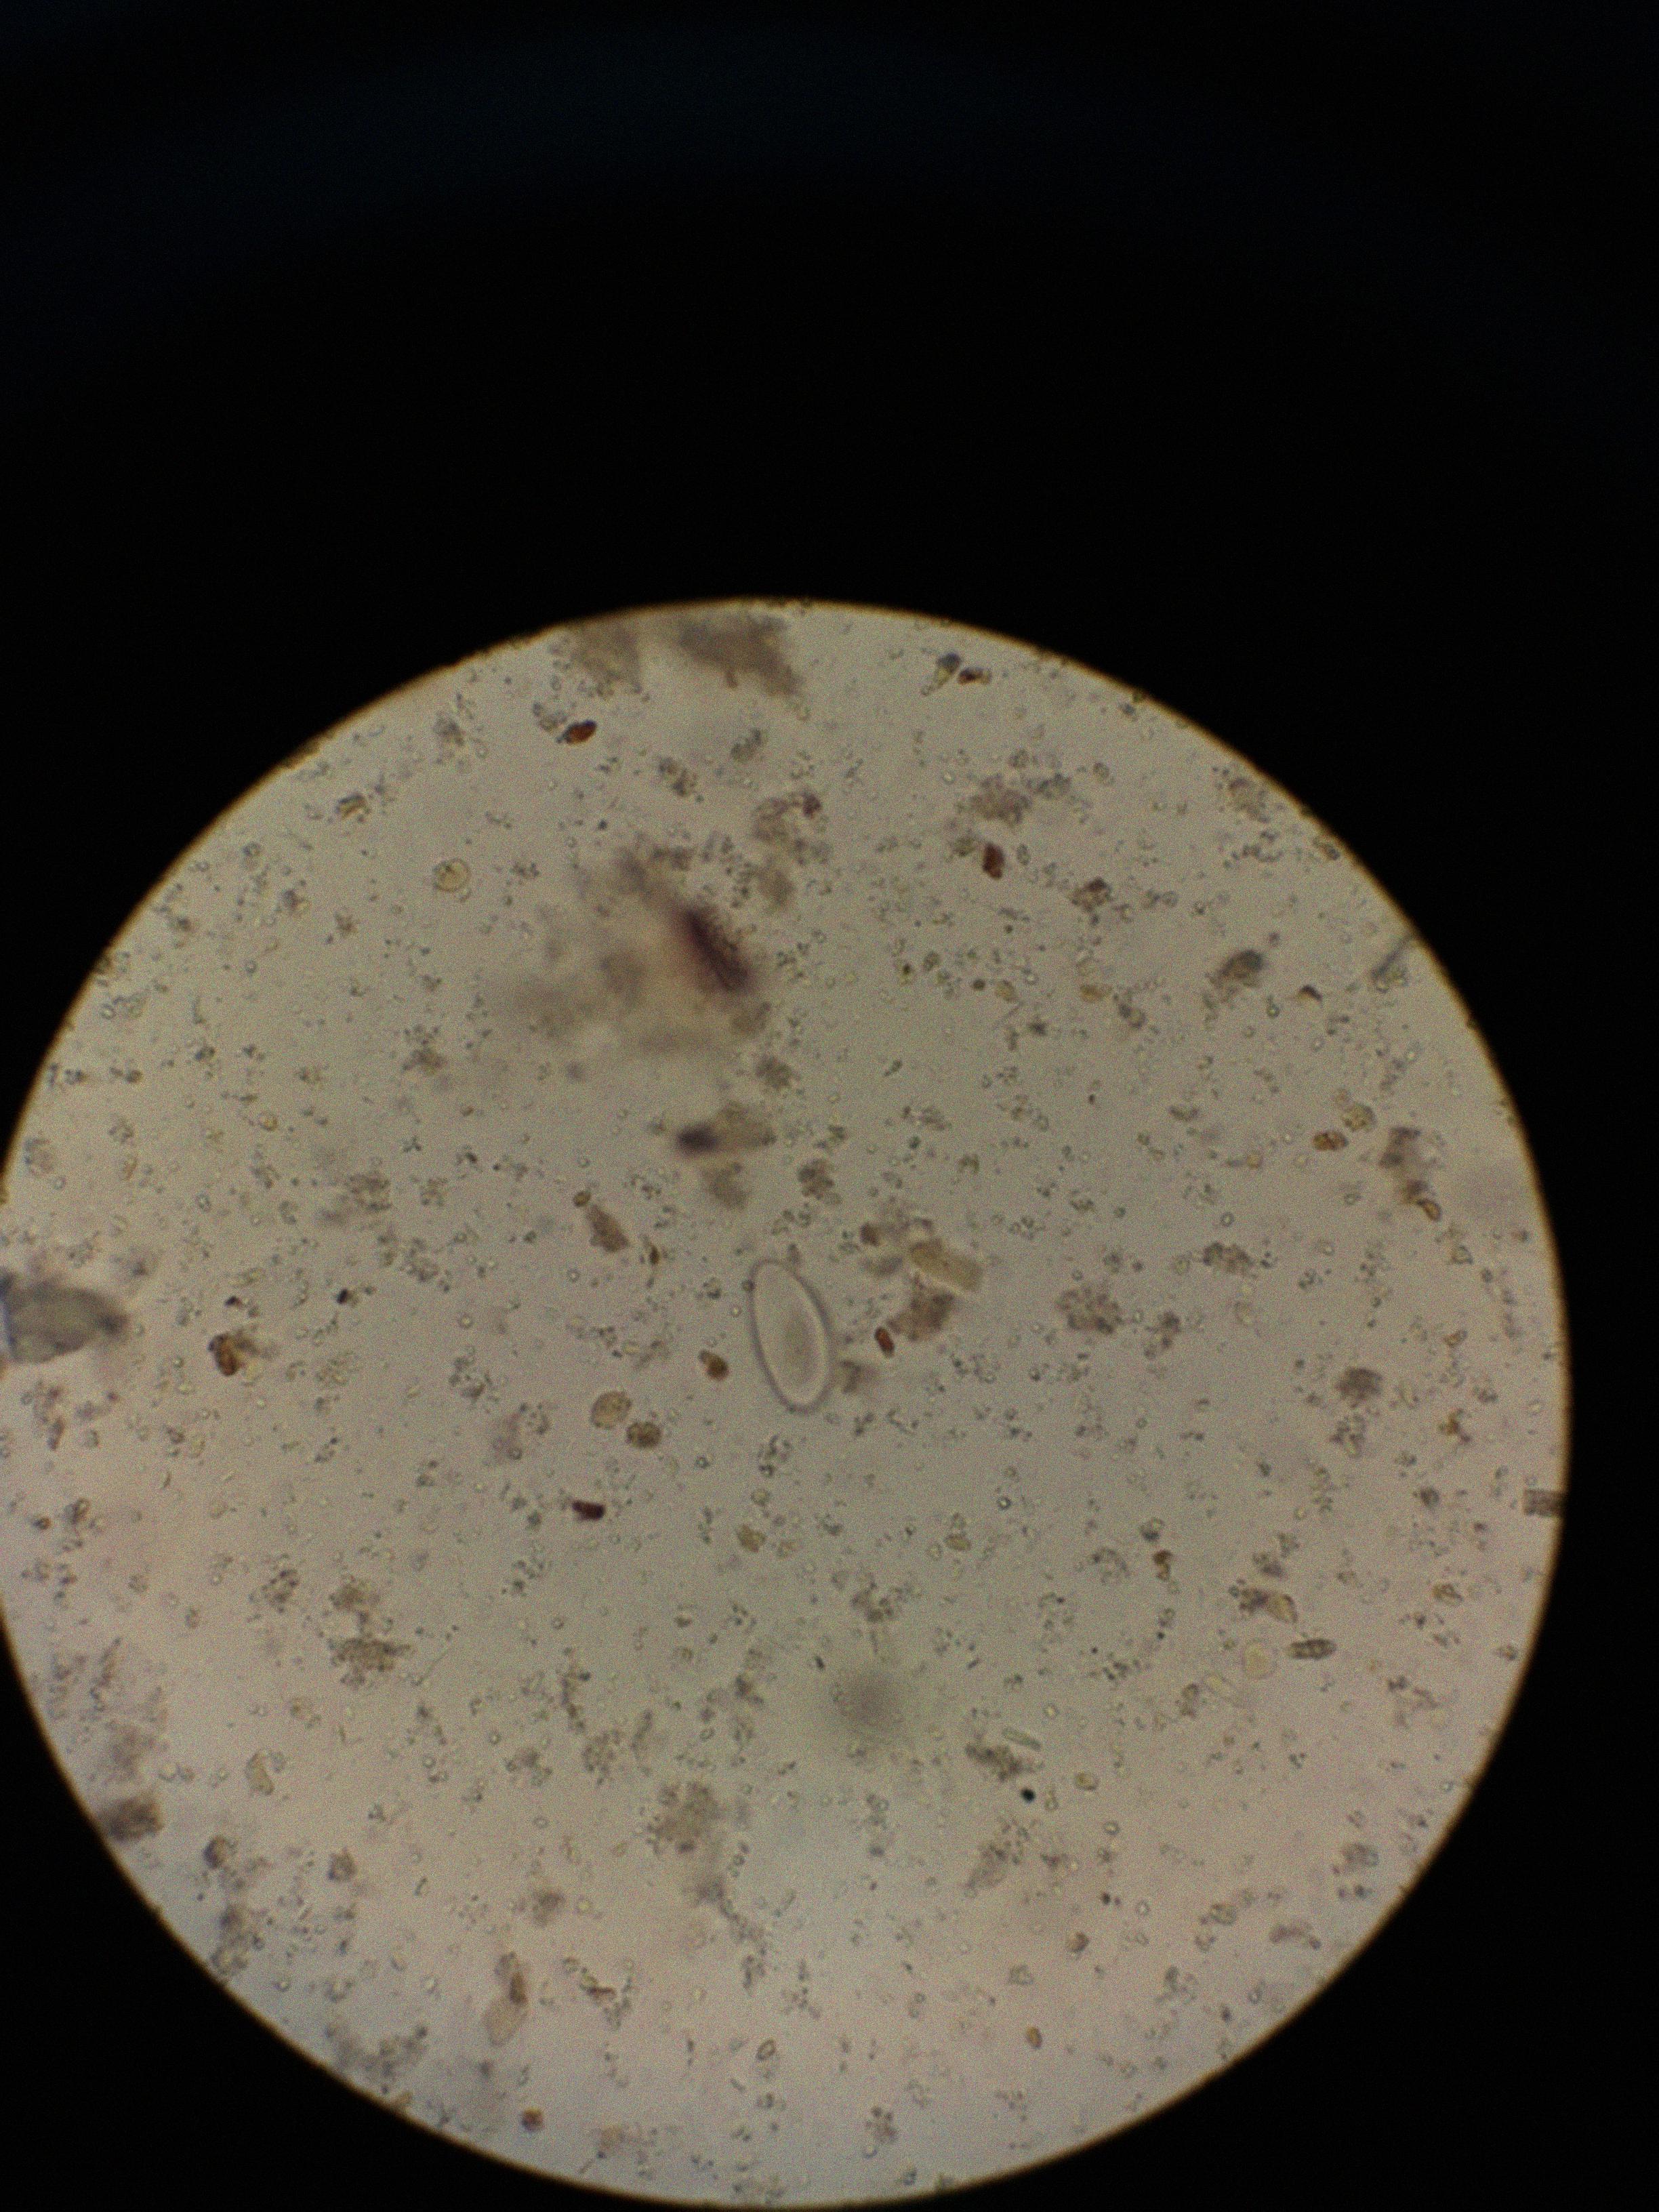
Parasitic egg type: Enterobius vermicularis